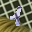
Label: 1